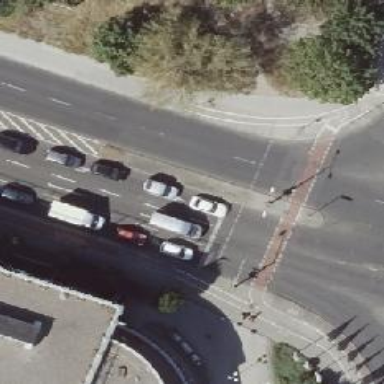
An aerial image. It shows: Road crossing with traffic signals and island.